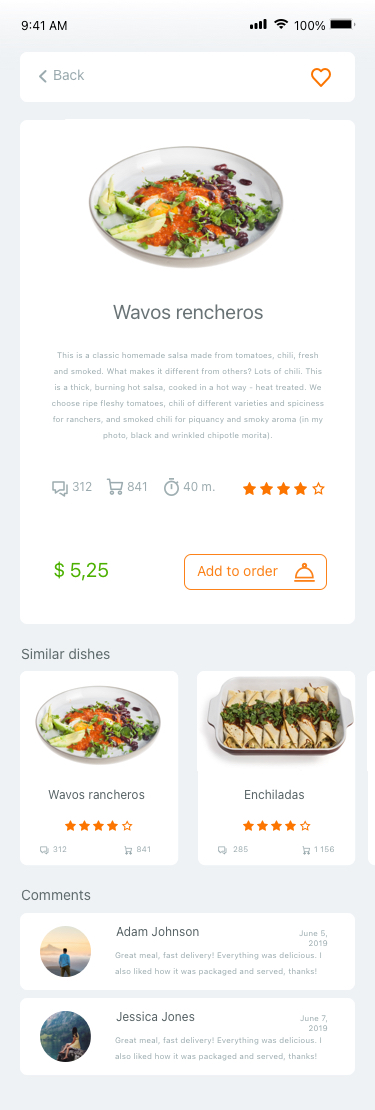
Text in this UI design:
Back
Wavos rencheros
This is a classic homemade salsa made from tomatoes, chili, fresh and smoked. What makes it different from others? Lots of chili. This is a thick, burning hot salsa, cooked in a hot way - heat treated. We choose ripe fleshy tomatoes, chili of different varieties and spiciness for ranchers, and smoked chili for piquancy and smoky aroma (in my photo, black and wrinkled chipotle morita).
841
312
$ 5,25
40 m.
Add to order
Similar dishes
Wavos rancheros
841
312
Enchiladas
1 156
285
Adam Johnson
June 5, 2019
Great meal, fast delivery! Everything was delicious. I also liked how it was packaged and served, thanks!
Jessica Jones
June 7, 2019
Great meal, fast delivery! Everything was delicious. I also liked how it was packaged and served, thanks!
Comments
100%
9:41 AM